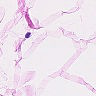
Metastatic tissue present: no